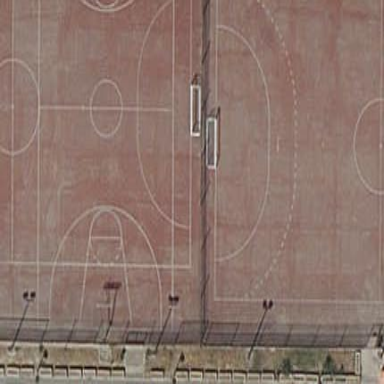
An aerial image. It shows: Concrete basketball court in leisure land pitch.